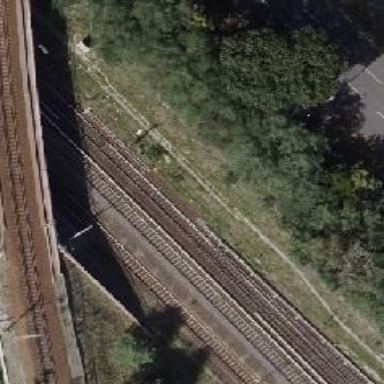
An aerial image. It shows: Railway signal.